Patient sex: F
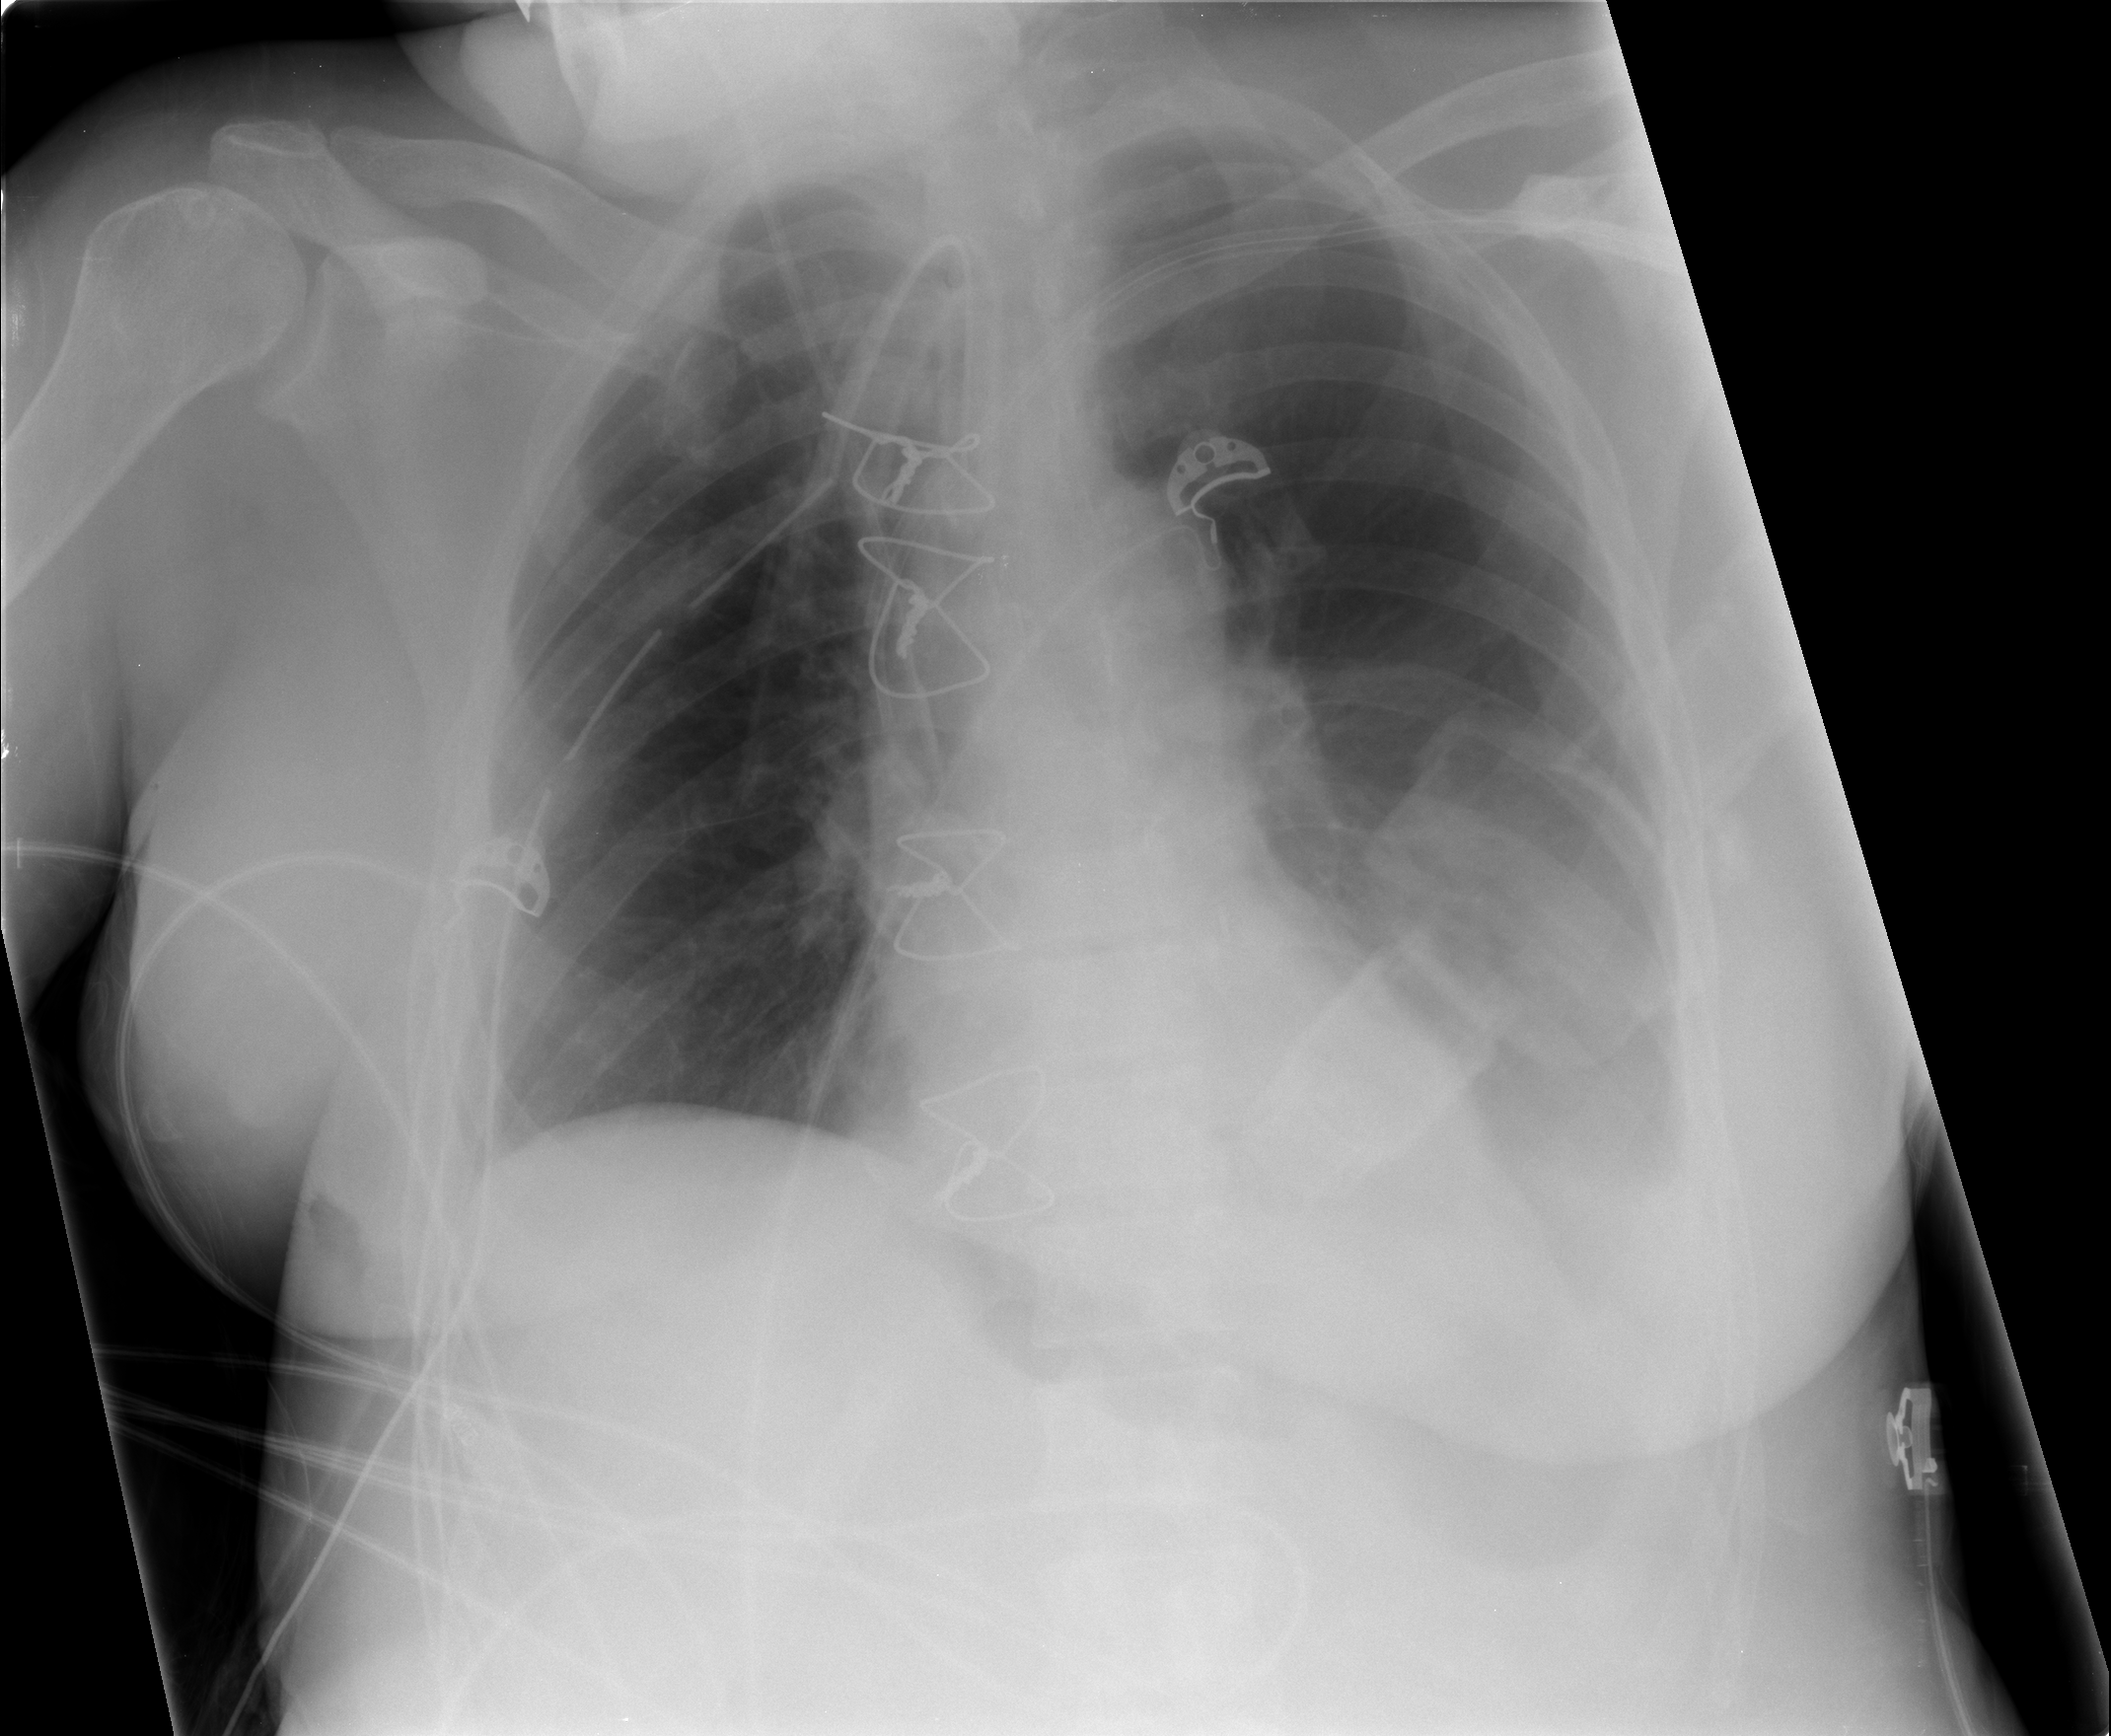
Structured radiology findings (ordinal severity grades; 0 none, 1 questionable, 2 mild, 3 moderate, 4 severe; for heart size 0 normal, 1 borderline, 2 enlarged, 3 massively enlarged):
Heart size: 0
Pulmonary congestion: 0
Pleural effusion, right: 2
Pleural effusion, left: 2
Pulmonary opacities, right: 0
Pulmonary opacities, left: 0
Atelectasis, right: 0
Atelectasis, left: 2